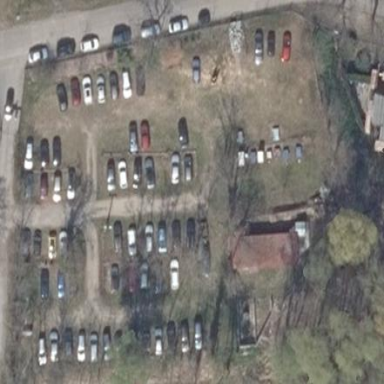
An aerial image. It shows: Parking area enclosed by fence.